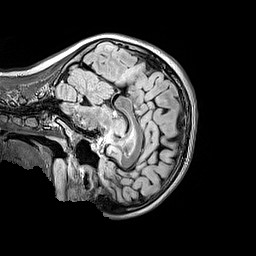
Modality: FLAIR
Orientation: sagittal
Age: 11
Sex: female
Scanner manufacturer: siemens
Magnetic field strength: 3 T
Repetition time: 5 s
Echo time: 0.388 s